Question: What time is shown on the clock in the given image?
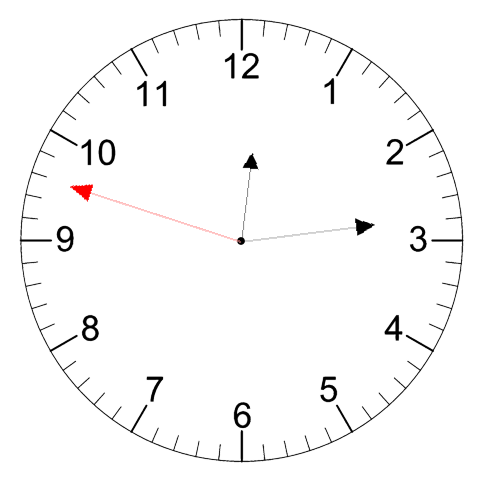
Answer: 12:13:48